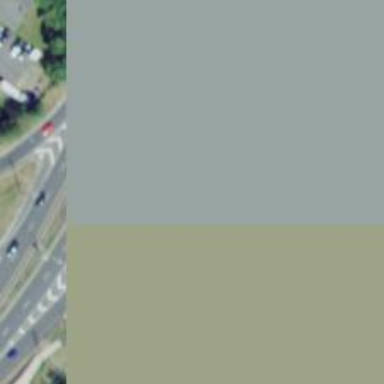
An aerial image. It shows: Motorway junction.